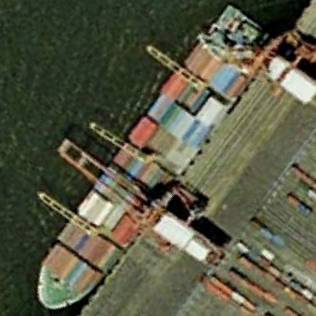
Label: Container_ship